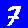
Digit: 7